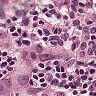
Metastatic tissue present: yes